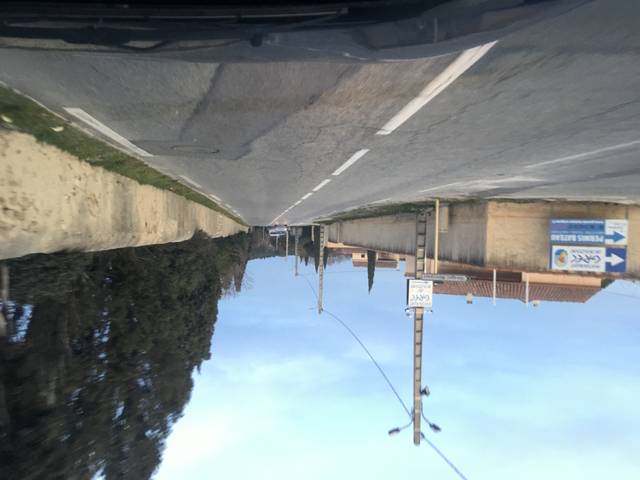
Region: France
Coordinates: 43.975, 4.797